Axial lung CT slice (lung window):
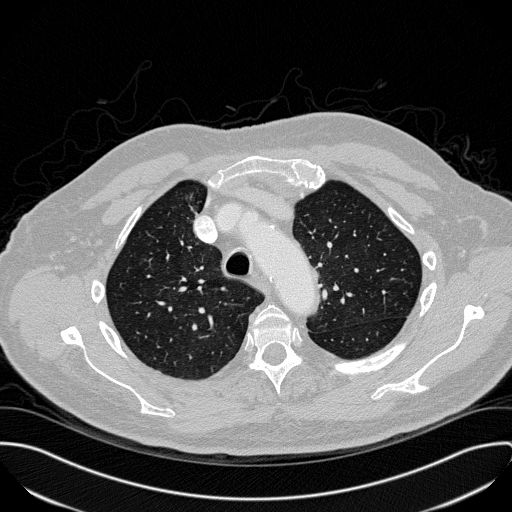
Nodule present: no